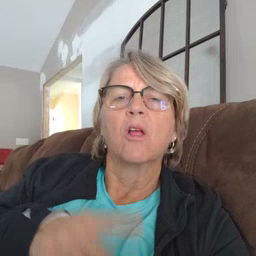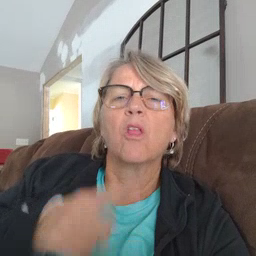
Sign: bee